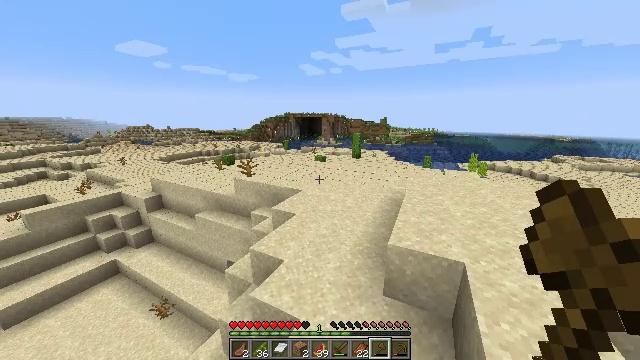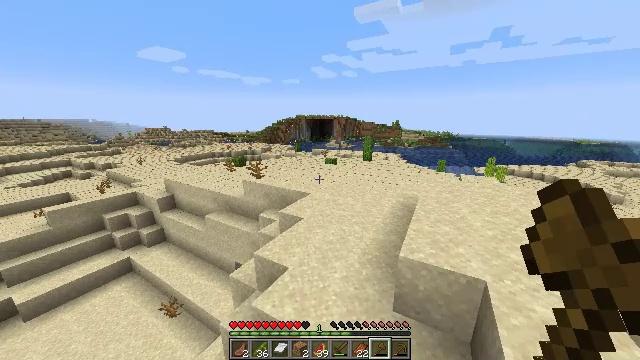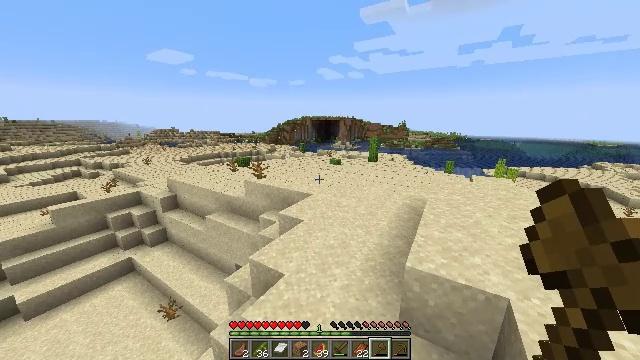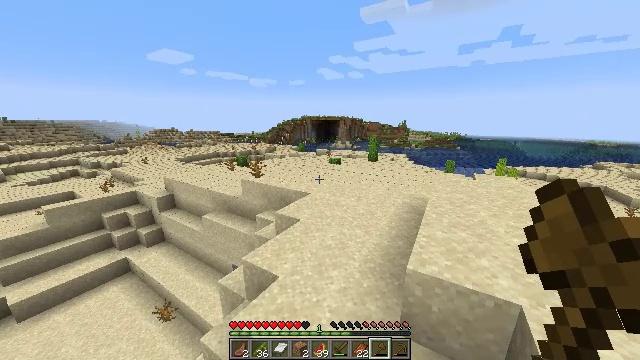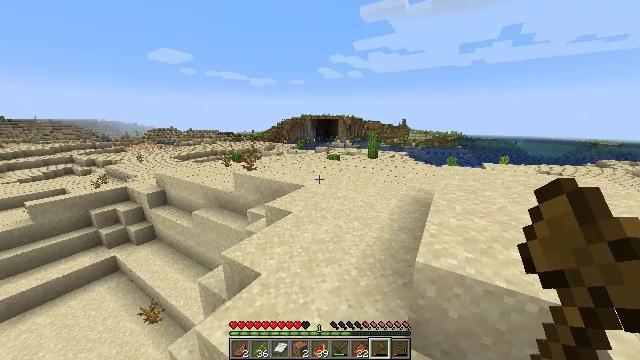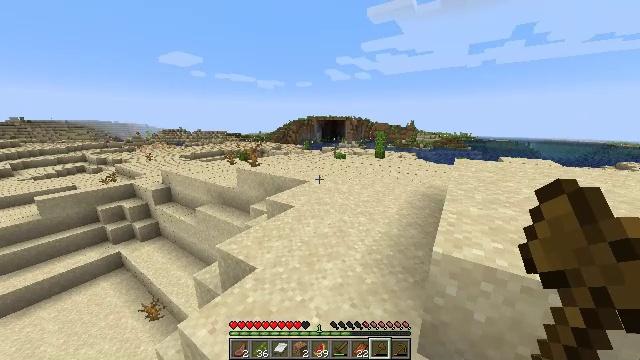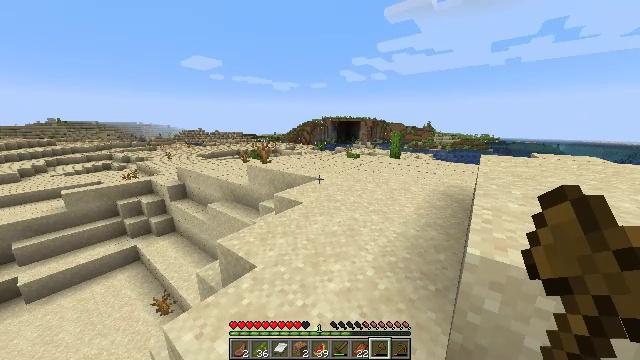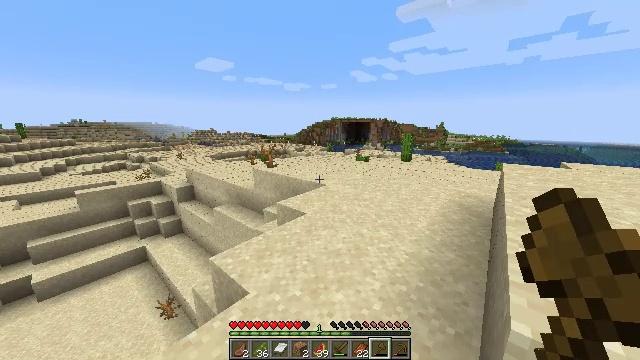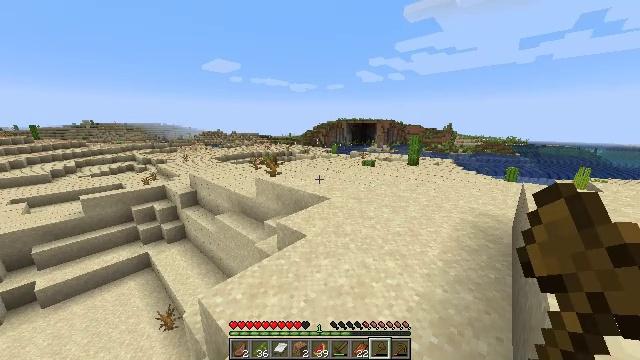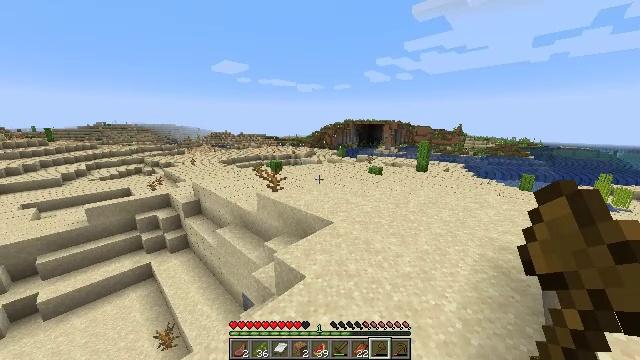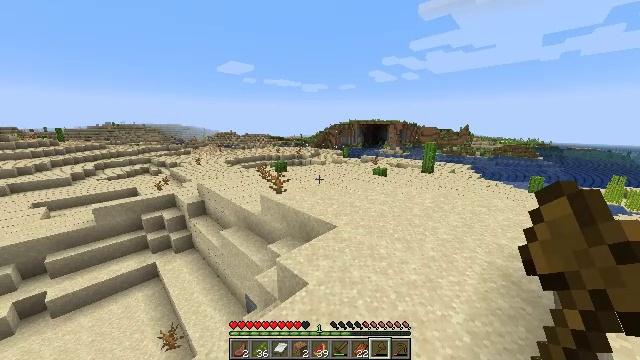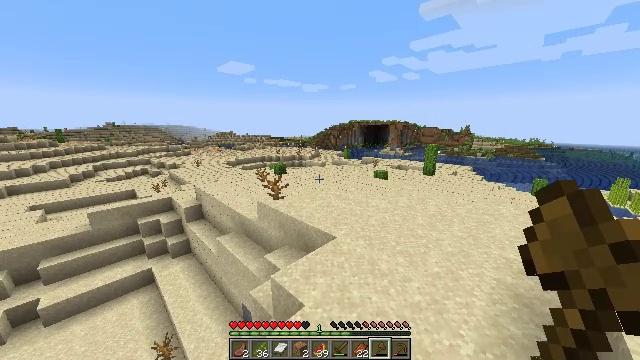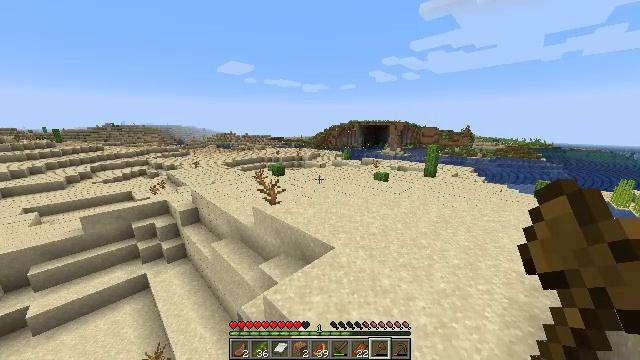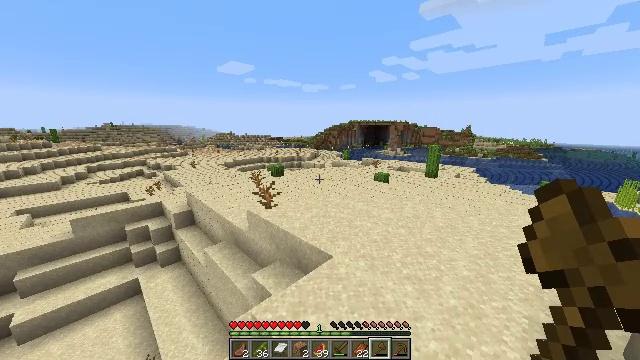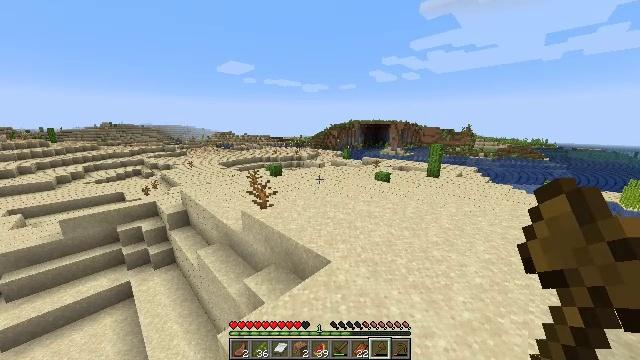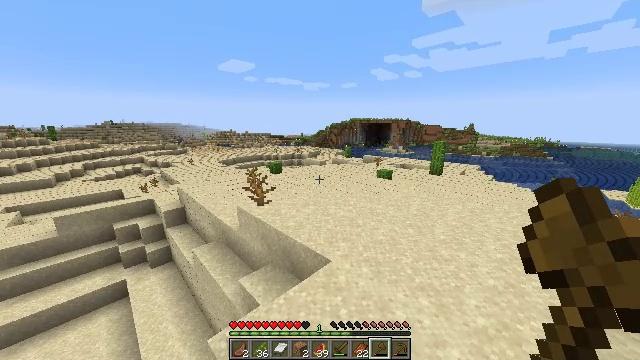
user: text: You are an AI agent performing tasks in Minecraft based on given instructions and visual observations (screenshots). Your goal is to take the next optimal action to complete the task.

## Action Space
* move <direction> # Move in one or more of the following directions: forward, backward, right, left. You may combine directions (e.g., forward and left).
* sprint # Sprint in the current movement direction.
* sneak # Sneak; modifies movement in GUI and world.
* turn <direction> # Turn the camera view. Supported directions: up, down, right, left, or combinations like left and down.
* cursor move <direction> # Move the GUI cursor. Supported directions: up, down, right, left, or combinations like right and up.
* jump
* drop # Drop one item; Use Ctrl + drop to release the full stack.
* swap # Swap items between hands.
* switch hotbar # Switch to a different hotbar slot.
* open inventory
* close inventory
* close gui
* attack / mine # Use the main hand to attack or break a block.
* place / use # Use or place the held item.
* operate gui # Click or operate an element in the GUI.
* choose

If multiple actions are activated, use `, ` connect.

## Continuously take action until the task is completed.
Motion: motion action
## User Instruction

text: Harvest the cactus plant.
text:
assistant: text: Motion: move forward, turn left, jump
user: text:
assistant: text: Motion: move forward, turn left, jump
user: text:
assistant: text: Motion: move forward, jump
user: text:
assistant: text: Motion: move forward, jump
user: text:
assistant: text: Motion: move forward, sprint, turn left, jump
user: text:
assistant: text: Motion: move forward, sprint, turn left, jump
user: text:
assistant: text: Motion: move forward, sprint, turn left, jump
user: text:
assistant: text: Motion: move forward, turn left, jump
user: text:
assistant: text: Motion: move forward, turn left, jump
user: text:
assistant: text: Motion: move forward, turn left, jump
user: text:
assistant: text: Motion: move forward, jump
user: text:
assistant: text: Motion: move forward, sprint, jump
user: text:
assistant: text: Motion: move forward, sprint, jump
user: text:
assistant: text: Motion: move forward, sprint, jump
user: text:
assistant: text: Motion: move forward, sprint, jump
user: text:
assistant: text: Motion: move forward, jump
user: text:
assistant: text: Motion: move forward, jump
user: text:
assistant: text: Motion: move forward, jump
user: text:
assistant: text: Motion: move forward, jump
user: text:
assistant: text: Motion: move forward, jump
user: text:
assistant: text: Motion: move forward, sprint, turn down, jump
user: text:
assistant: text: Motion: move forward, sprint, turn down, jump
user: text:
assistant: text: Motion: move forward, sprint, jump
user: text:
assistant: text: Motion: move forward, jump
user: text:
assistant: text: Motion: move forward, jump
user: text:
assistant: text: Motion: move forward, turn down, jump
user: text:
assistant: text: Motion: move forward, turn left, jump
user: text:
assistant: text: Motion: move forward, jump
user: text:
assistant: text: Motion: move forward, sprint, jump
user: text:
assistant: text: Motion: move forward, sprint, jump